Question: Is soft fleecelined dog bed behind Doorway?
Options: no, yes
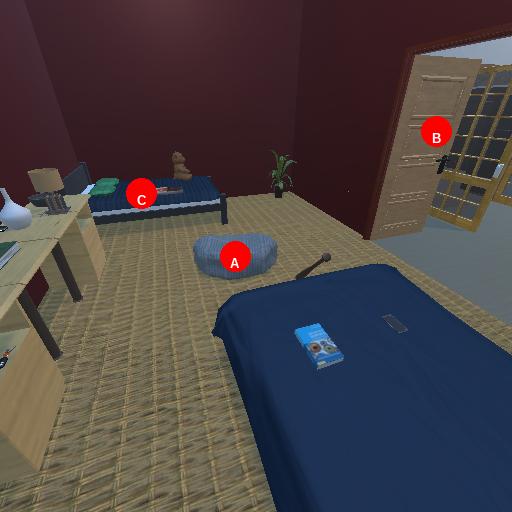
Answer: no